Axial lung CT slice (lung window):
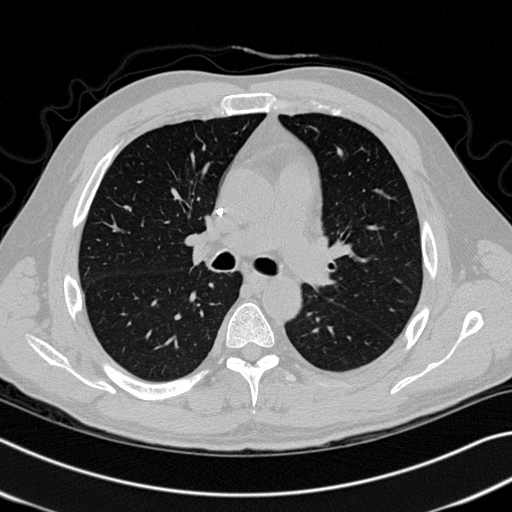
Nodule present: no